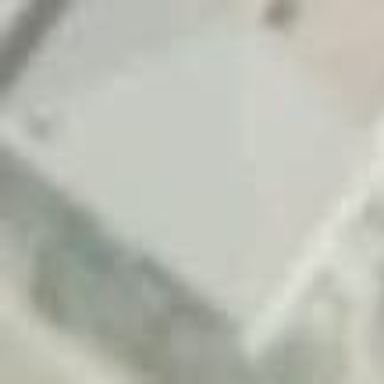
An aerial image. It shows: Building.